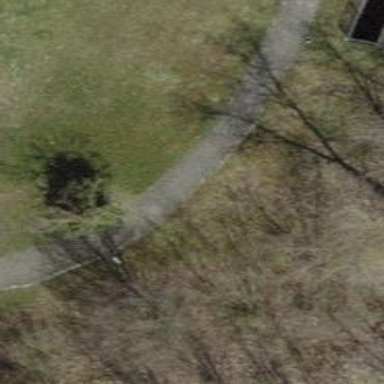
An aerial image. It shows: Paved footway.